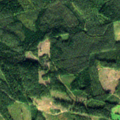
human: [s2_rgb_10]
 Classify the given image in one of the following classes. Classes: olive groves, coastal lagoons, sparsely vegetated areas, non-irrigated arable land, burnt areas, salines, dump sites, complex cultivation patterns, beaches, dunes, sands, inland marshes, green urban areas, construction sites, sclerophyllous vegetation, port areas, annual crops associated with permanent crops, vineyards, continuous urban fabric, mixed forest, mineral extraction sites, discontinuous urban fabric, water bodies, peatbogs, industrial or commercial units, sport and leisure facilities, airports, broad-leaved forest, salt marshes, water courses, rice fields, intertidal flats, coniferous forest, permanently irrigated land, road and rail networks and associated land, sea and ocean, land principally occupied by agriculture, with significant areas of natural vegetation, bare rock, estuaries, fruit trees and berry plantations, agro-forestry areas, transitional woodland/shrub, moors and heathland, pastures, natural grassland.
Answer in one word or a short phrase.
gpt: non-irrigated arable land, coniferous forest, transitional woodland/shrub